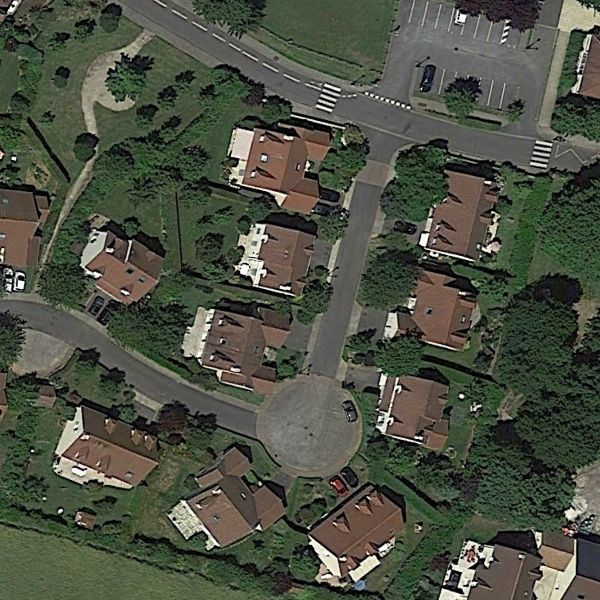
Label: MediumResidential